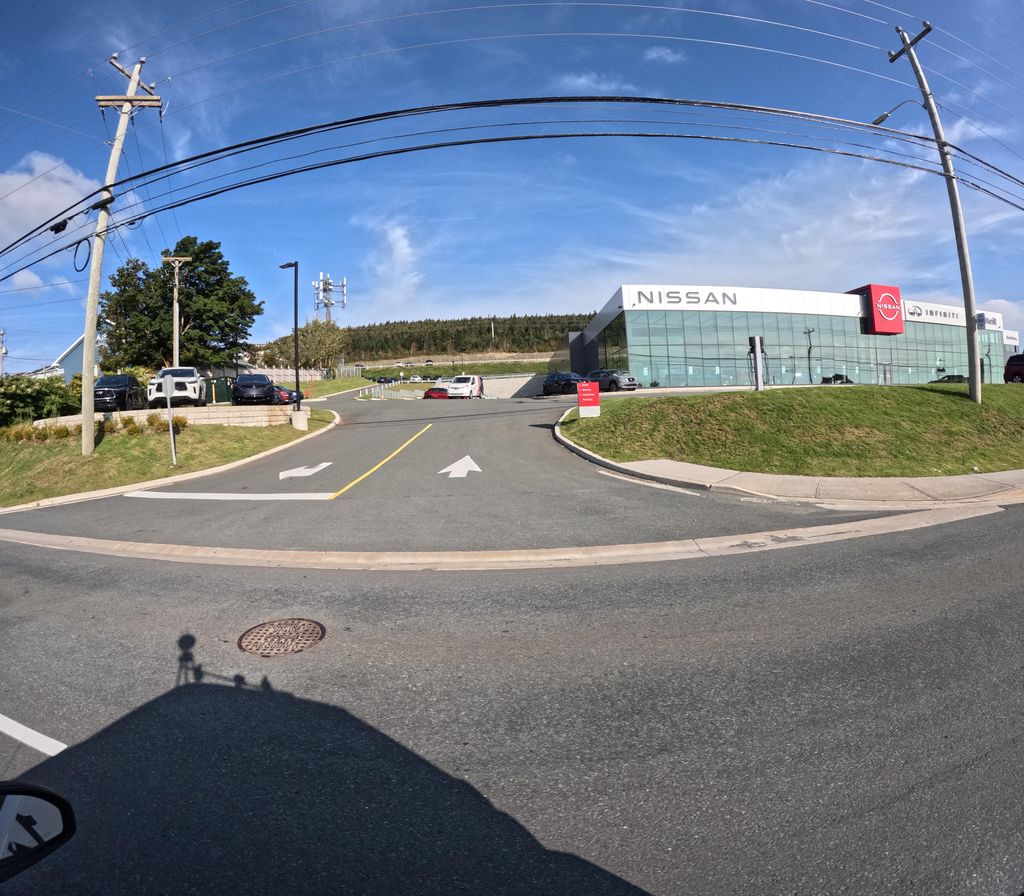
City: st_johns